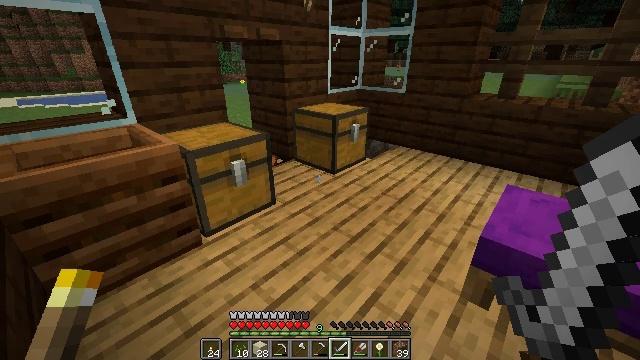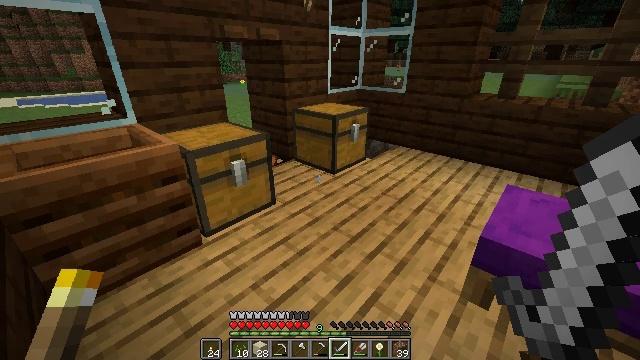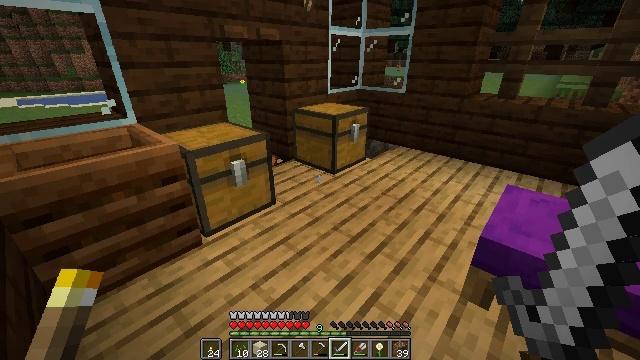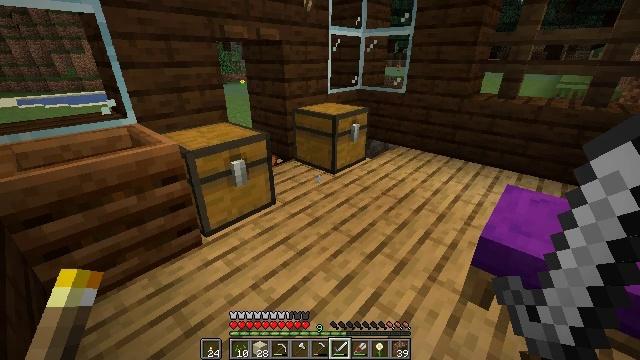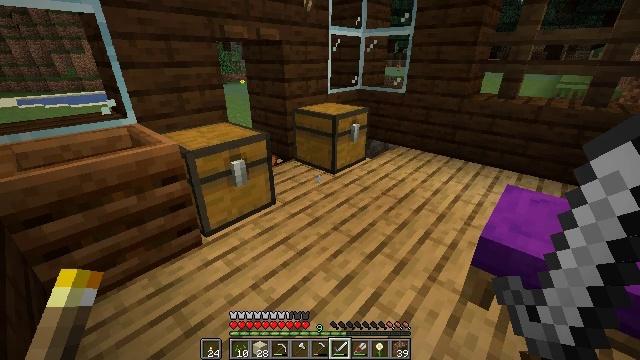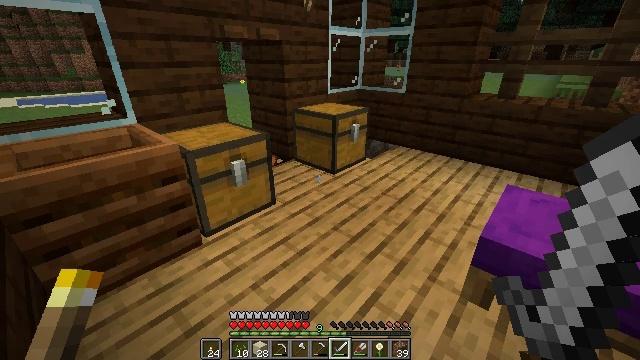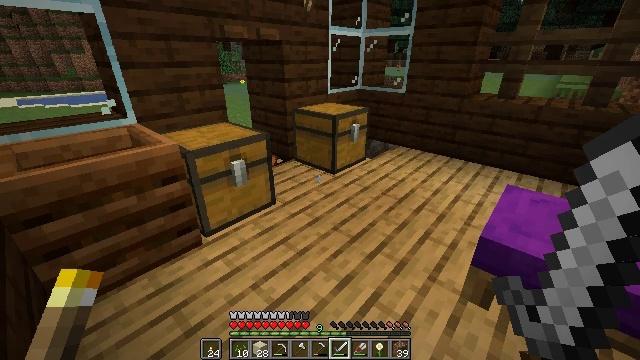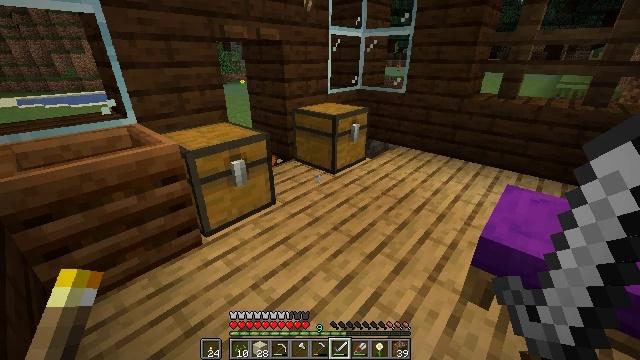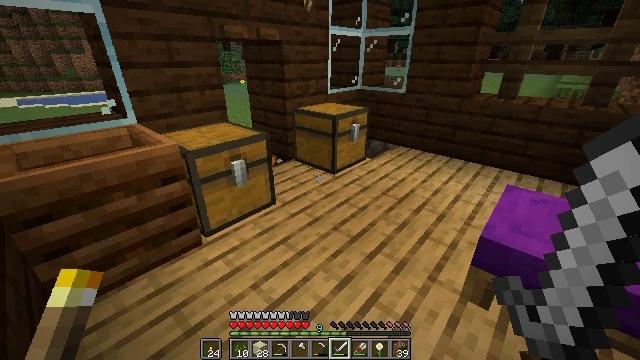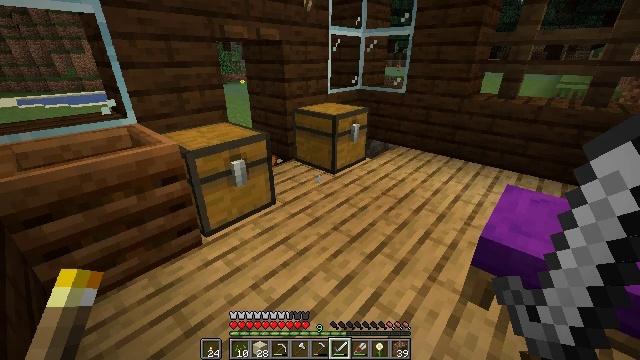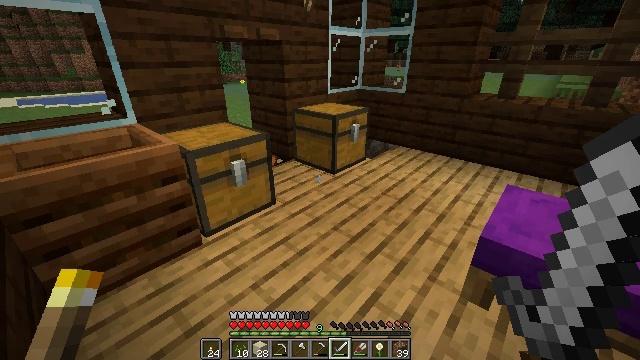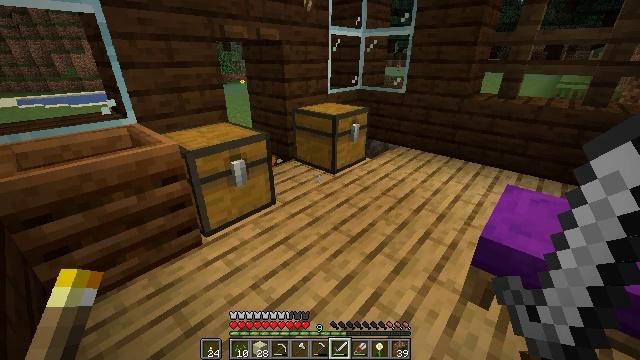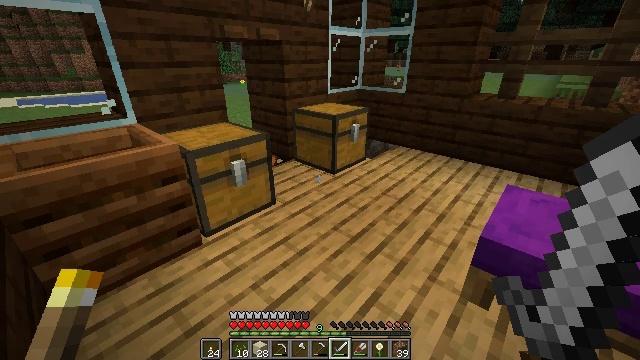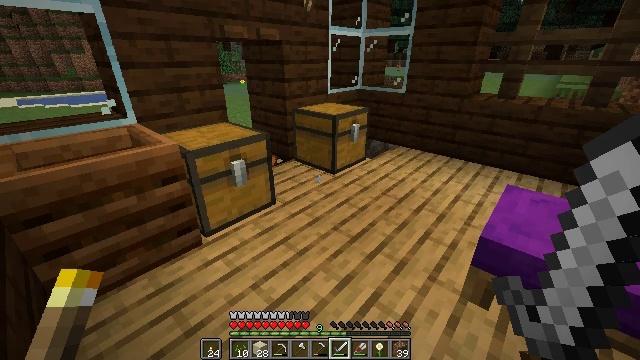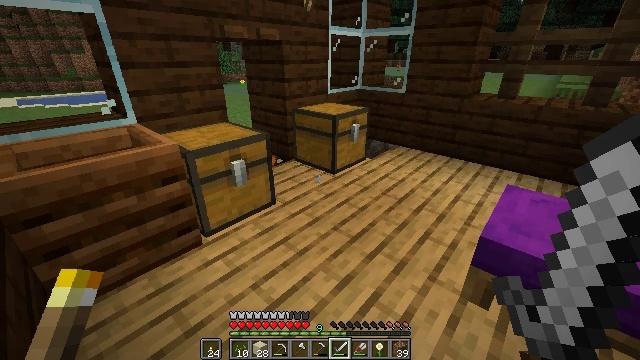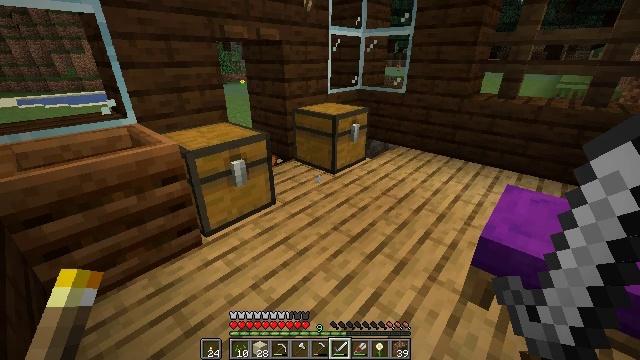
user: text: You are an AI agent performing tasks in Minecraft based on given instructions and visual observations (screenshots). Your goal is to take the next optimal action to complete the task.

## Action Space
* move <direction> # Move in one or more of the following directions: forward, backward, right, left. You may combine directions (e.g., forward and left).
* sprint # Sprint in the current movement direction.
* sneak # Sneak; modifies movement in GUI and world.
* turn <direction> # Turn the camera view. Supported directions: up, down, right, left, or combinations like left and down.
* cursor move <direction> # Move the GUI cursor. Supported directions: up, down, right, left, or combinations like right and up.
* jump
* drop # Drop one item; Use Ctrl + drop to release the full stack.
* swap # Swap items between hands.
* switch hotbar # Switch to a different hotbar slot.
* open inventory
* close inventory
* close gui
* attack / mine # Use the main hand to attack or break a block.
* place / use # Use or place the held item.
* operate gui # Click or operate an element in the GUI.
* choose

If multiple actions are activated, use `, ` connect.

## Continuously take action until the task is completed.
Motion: motion action
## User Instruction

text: Gather sand from the desert.
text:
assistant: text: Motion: no_op
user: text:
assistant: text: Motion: no_op
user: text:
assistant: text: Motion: no_op
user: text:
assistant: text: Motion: no_op
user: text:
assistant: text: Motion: no_op
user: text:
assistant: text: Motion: no_op
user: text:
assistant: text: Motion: no_op
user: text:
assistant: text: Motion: no_op
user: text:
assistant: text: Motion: no_op
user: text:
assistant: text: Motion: no_op
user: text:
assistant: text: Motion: no_op
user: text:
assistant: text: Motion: no_op
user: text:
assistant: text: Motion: no_op
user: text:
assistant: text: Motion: no_op
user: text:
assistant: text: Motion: no_op
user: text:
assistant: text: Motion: no_op
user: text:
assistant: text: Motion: no_op
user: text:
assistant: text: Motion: no_op
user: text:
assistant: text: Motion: no_op
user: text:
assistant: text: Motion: no_op
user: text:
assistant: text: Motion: no_op
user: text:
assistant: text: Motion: no_op
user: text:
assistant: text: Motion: no_op
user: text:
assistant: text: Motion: no_op
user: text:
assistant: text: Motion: no_op
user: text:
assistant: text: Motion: no_op
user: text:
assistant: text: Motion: no_op
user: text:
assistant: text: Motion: no_op
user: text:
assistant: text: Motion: no_op
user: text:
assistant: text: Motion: no_op